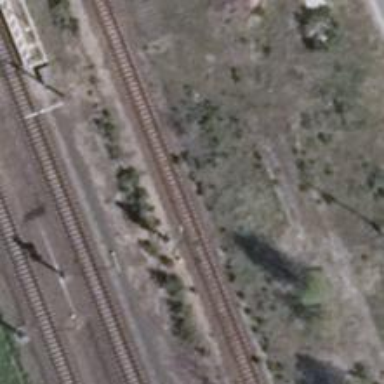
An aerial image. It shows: Railway signal.